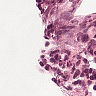
Metastatic tissue present: no